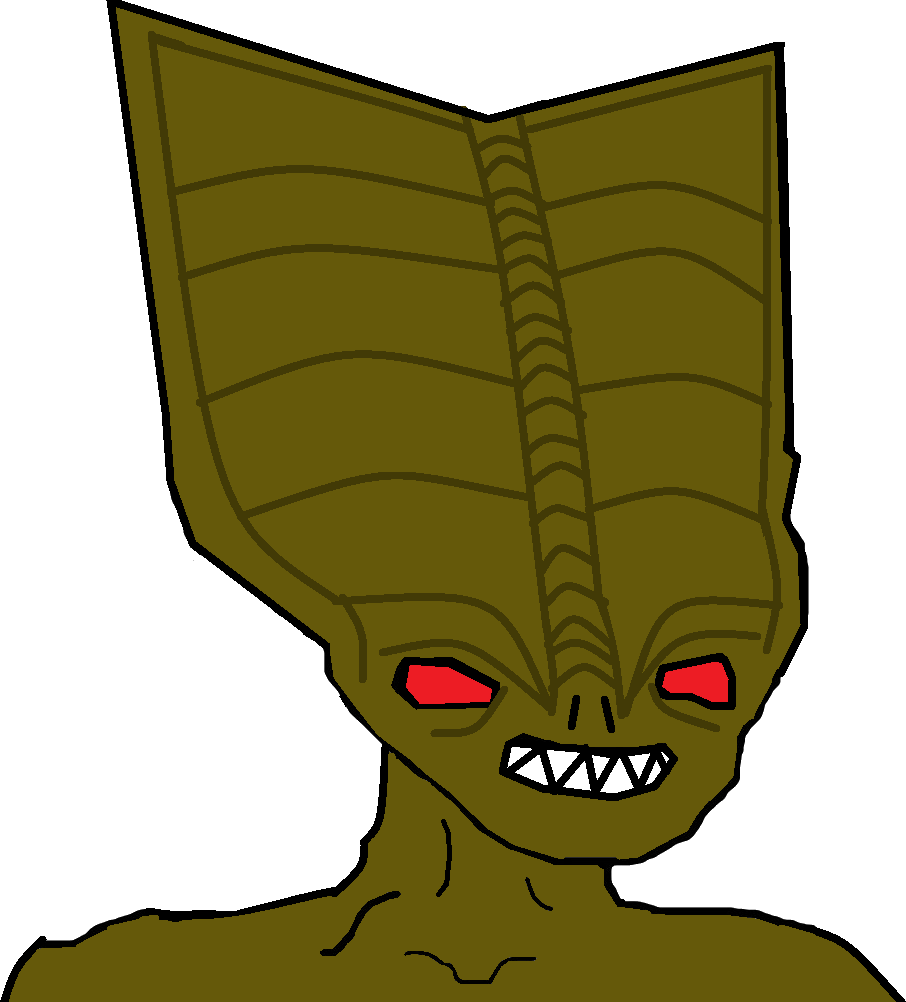
Label: 5_Alien